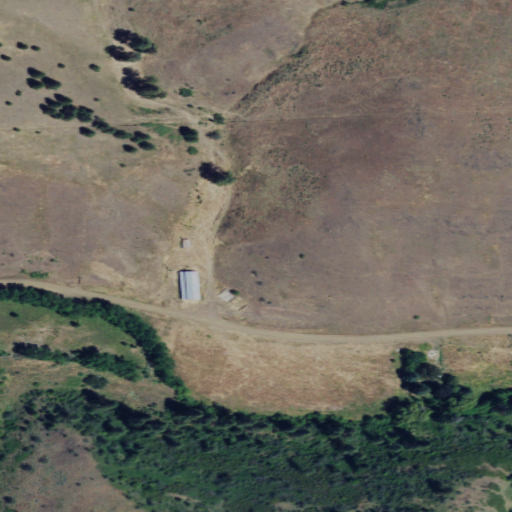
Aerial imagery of valley in Washington named Cottonwood Gulch containing grassland, evergreen forest, open development, and shrub